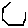
Label: hexagon